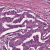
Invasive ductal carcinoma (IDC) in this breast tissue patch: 1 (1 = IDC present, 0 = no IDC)